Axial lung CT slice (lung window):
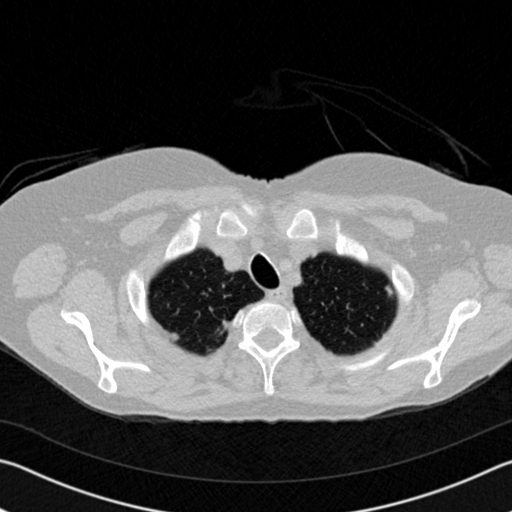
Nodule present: no